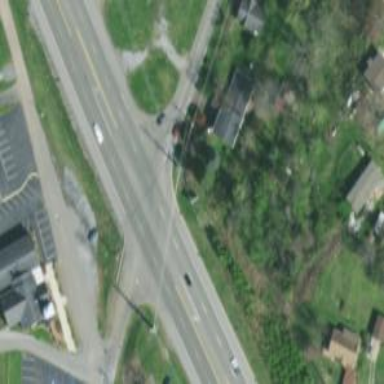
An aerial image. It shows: Stop road.